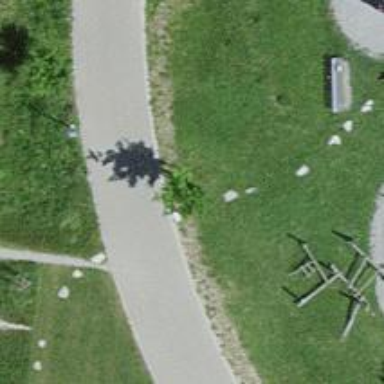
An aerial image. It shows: Path with fine gravel surface.